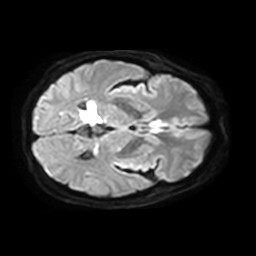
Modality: TRACE
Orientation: axial
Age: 57
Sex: female
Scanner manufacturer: philips
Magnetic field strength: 3 T
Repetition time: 3.896 s
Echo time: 0.05978 s